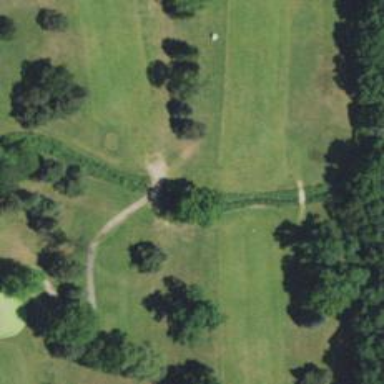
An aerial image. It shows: Service road with bridge used as golf cart path.